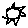
Label: sun